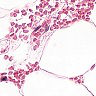
Metastatic tissue present: no